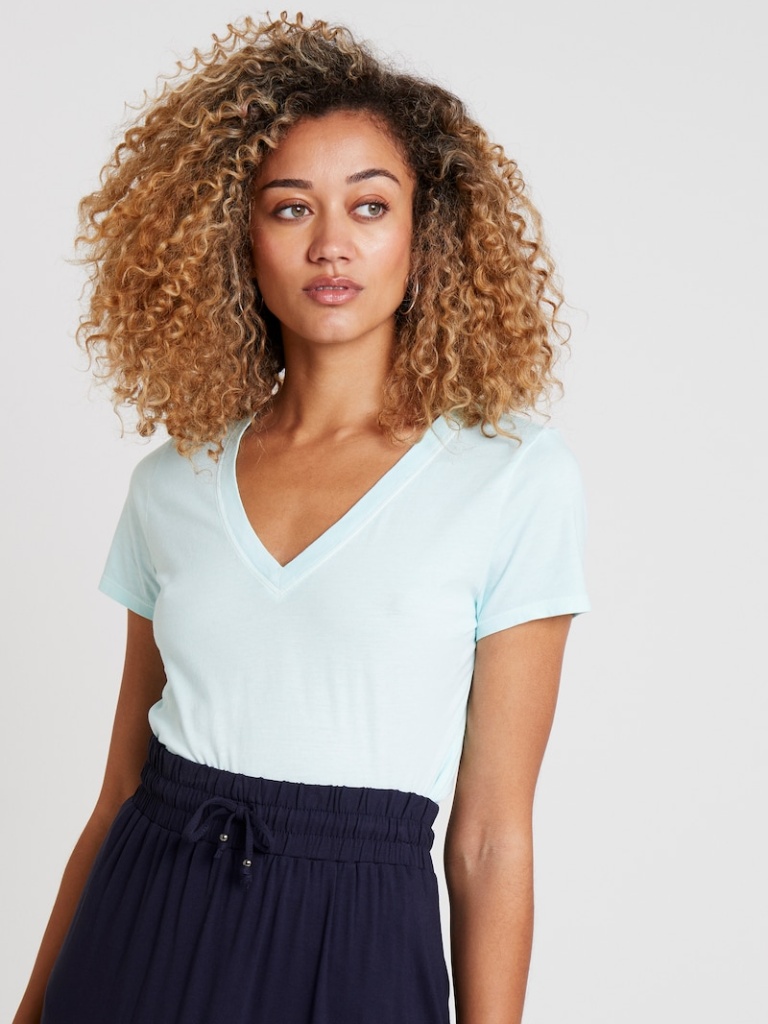
cotton relaxed short sleeve hip length Fully Tucked in v-neck t-shirt